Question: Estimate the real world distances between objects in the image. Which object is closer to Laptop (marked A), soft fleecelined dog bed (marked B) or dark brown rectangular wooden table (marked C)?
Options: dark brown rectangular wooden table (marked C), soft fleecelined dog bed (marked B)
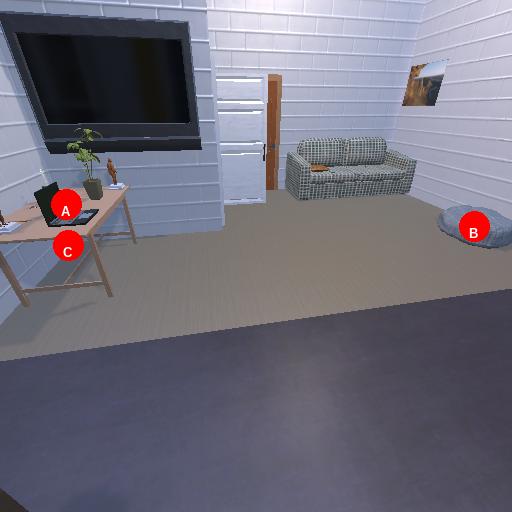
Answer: dark brown rectangular wooden table (marked C)